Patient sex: M
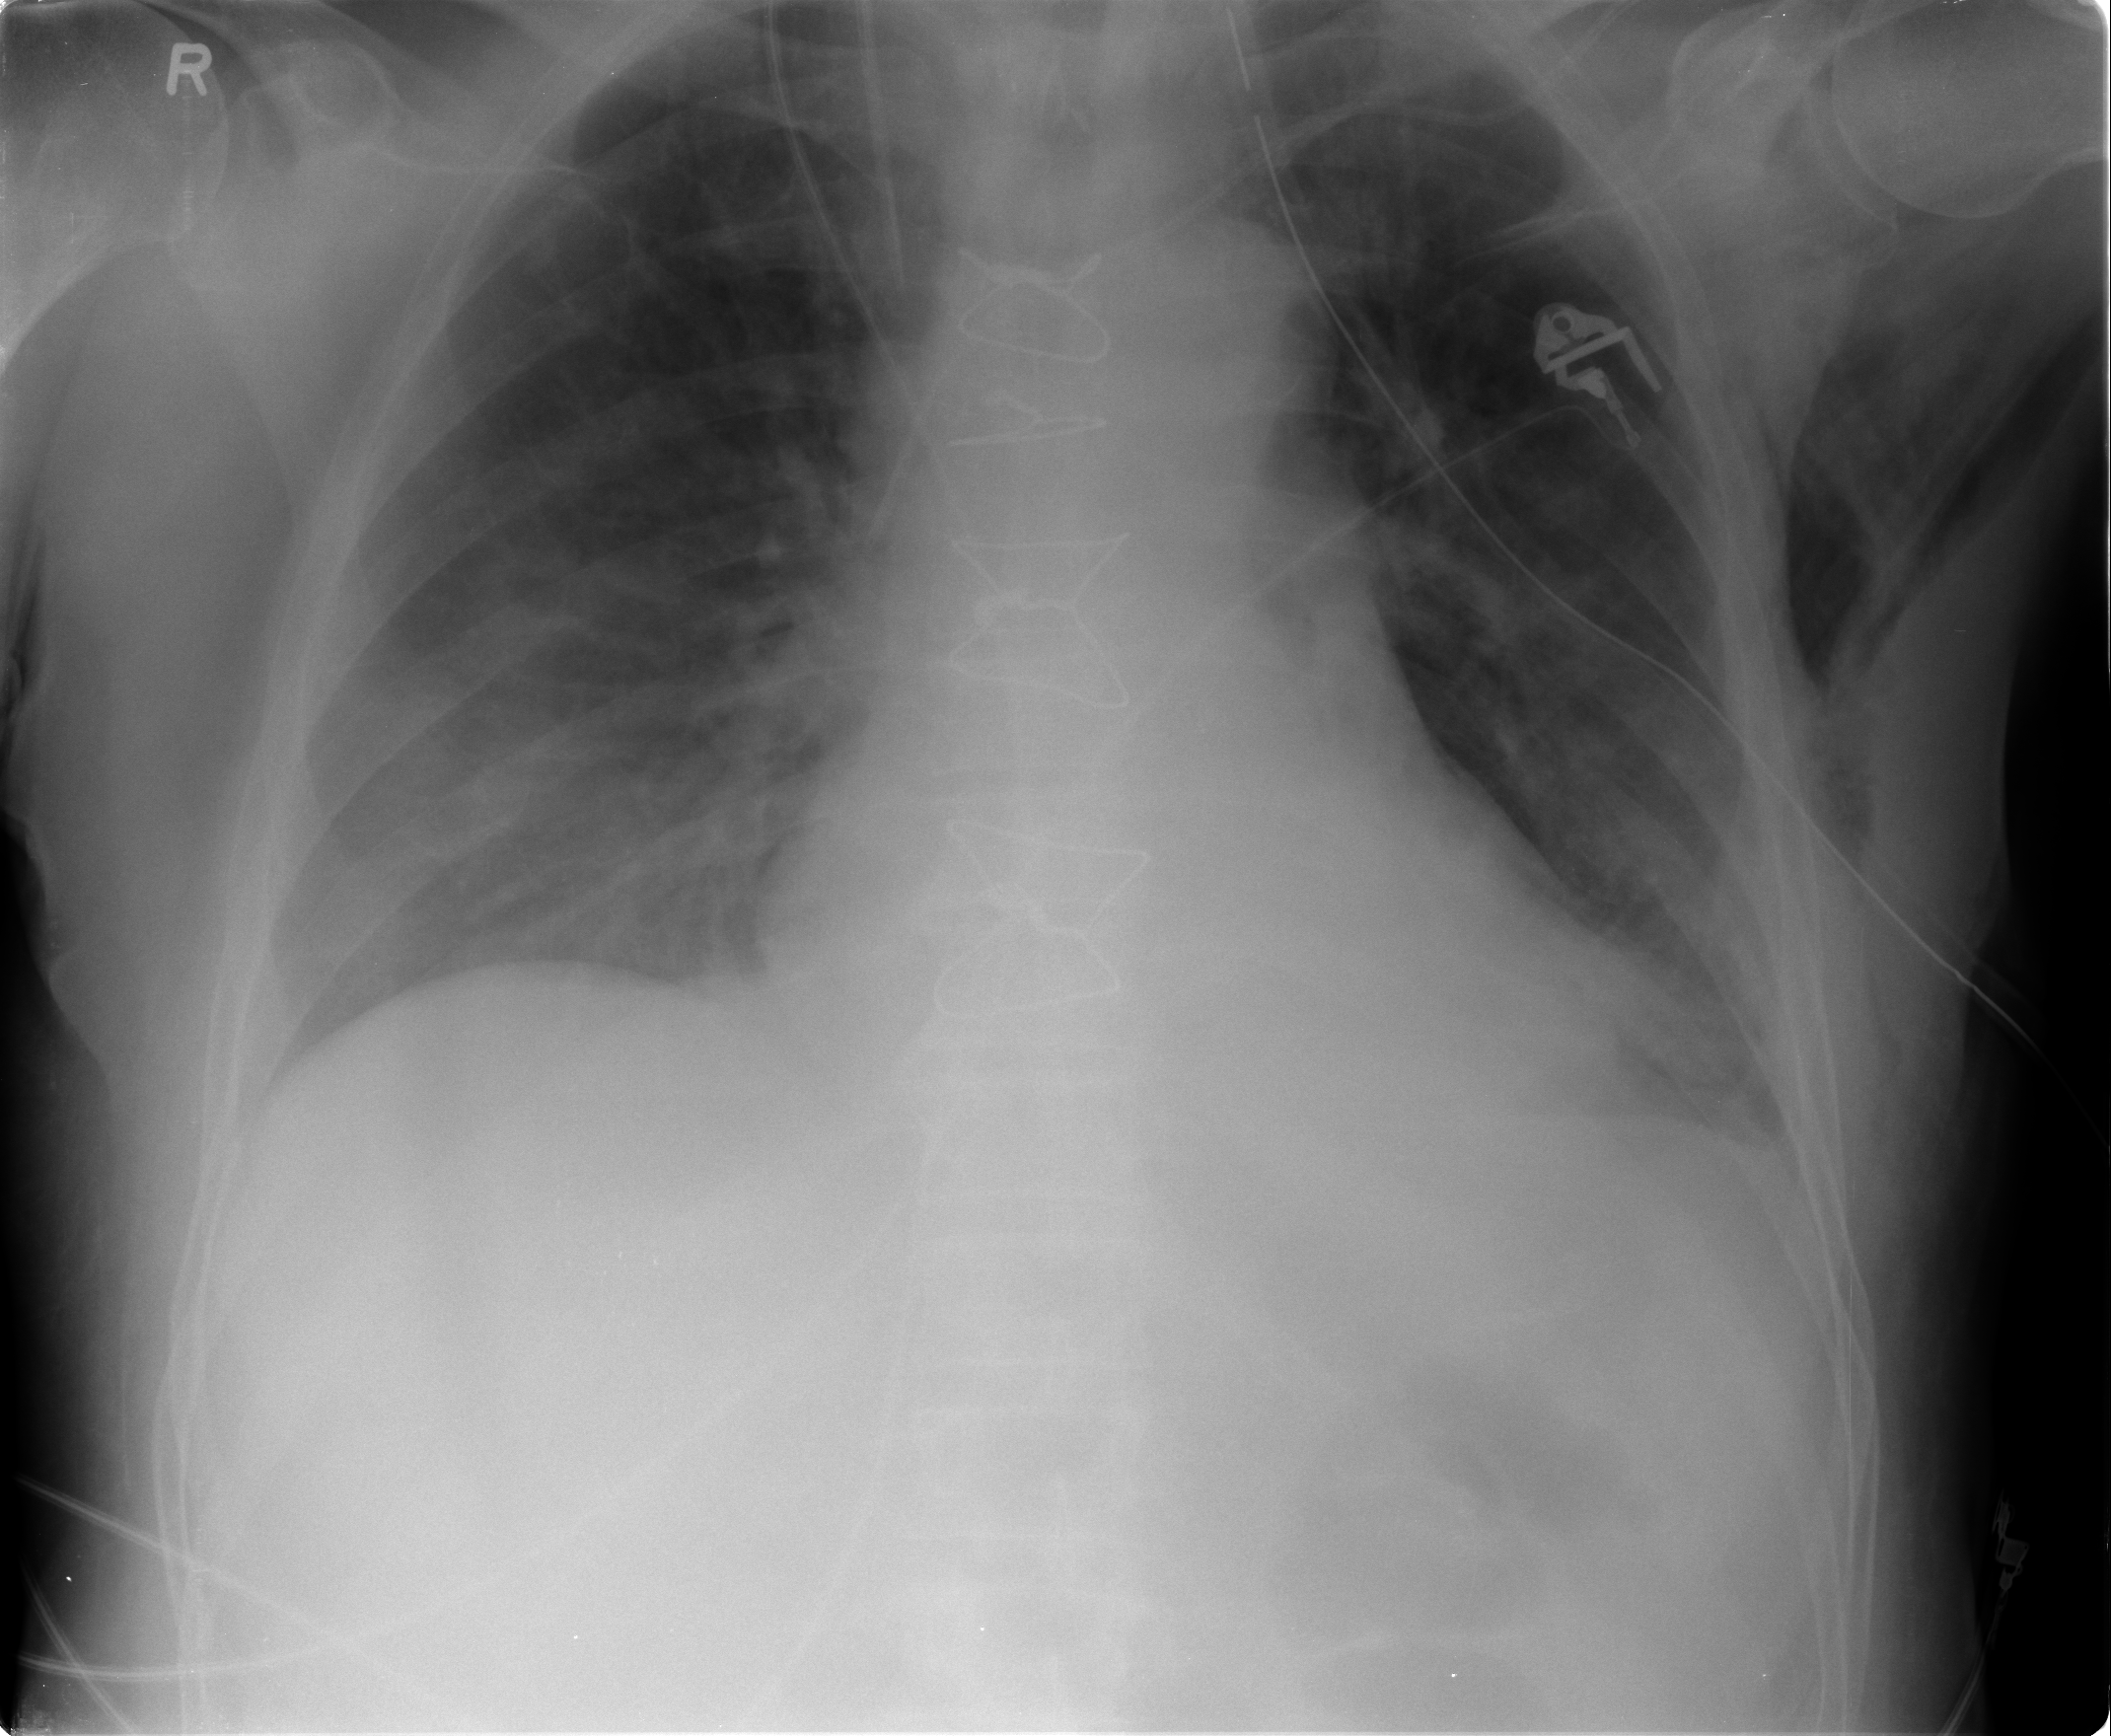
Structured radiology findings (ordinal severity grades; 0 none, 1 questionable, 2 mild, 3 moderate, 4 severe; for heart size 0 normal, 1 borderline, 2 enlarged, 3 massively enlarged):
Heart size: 0
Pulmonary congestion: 2
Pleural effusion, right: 2
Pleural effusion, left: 2
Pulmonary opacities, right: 1
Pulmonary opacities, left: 0
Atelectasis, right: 1
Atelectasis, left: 2